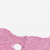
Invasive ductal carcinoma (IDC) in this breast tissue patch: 0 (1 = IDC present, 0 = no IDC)